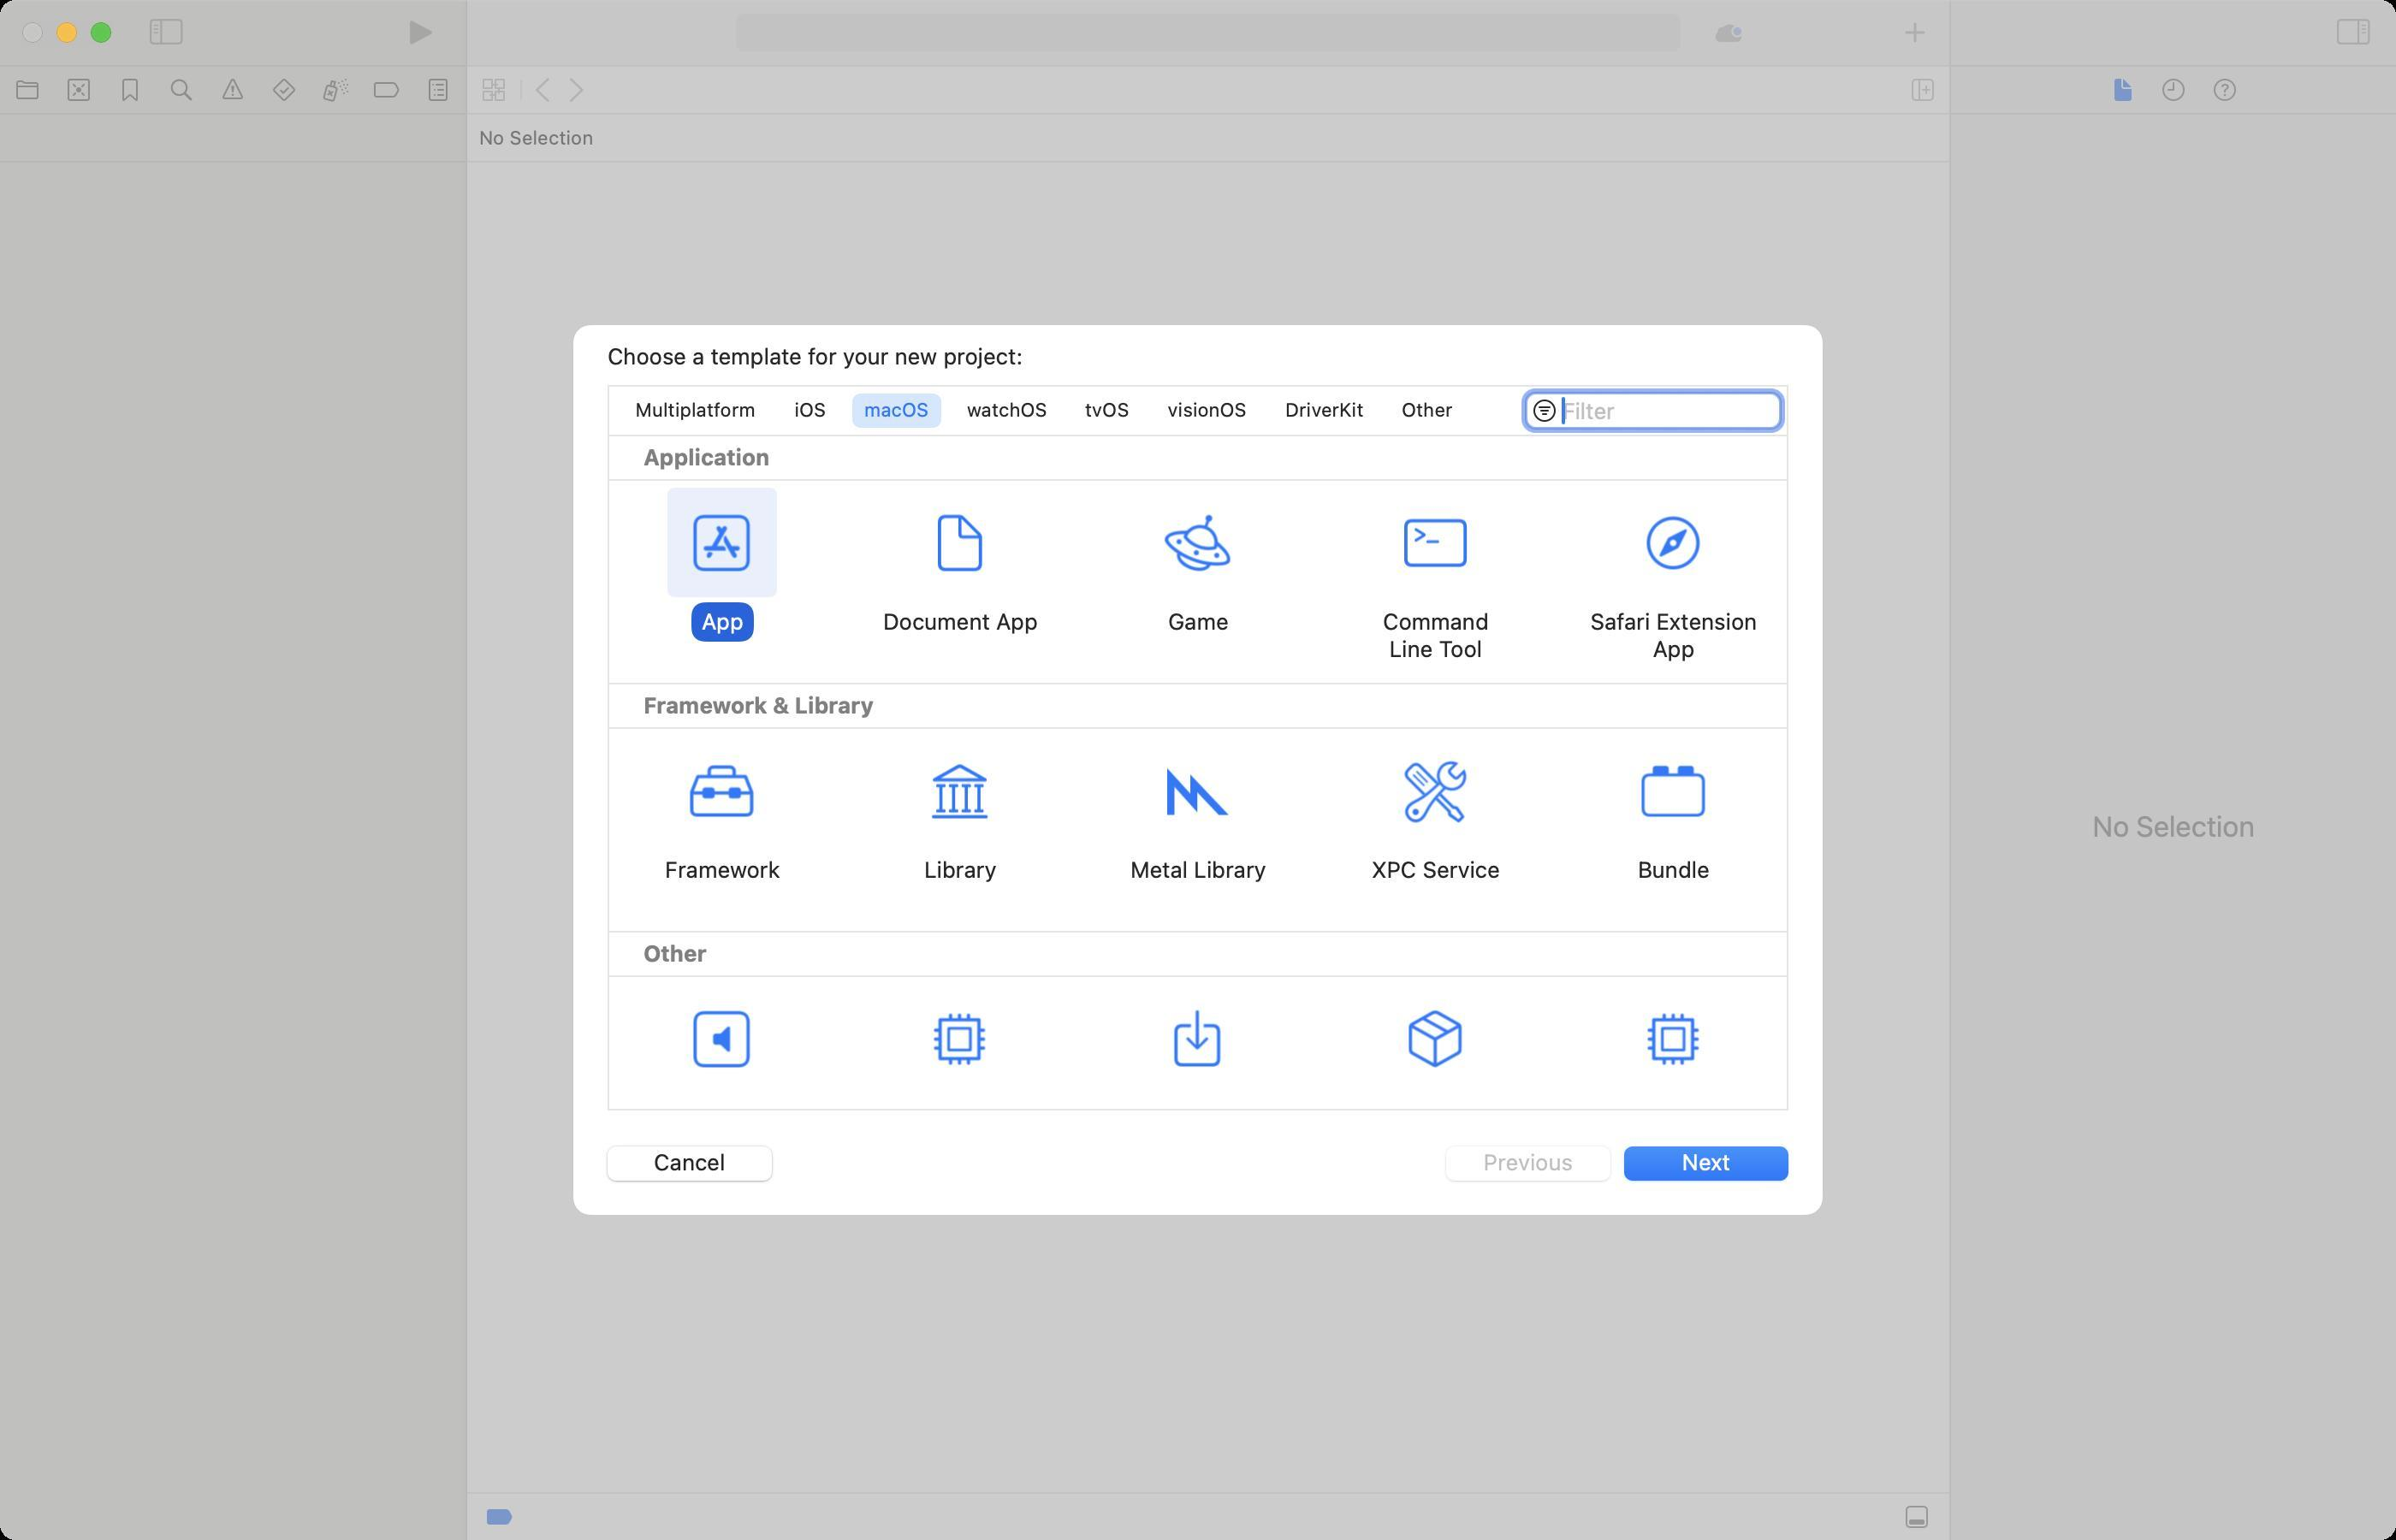
Accessibility tree:
{"name": "", "role": "AXWindow", "description": null, "role_description": "standard window", "value": null, "position": "164.00;127.00", "size": "1400;900", "children": [{"name": null, "role": "AXSplitGroup", "description": null, "role_description": "split group", "value": null, "position": "0.00;0.00", "size": "1400;900", "children": [{"name": null, "role": "AXGroup", "description": "navigator", "role_description": "group", "value": null, "position": "0.00;0.00", "size": "272;900", "children": [{"name": "", "role": "AXRadioButton", "description": "Project", "role_description": "radio button", "value": 0, "position": "1.00;39.00", "size": "30;27", "children": []}, {"name": "", "role": "AXRadioButton", "description": "Source Control", "role_description": "radio button", "value": 0, "position": "31.00;39.00", "size": "30;27", "children": []}, {"name": "", "role": "AXRadioButton", "description": "Bookmarks", "role_description": "radio button", "value": 0, "position": "61.00;39.00", "size": "30;27", "children": []}, {"name": "", "role": "AXRadioButton", "description": "Find", "role_description": "radio button", "value": 0, "position": "91.00;39.00", "size": "30;27", "children": []}, {"name": "", "role": "AXRadioButton", "description": "Issues", "role_description": "radio button", "value": 0, "position": "121.00;39.00", "size": "30;27", "children": []}, {"name": "", "role": "AXRadioButton", "description": "Tests", "role_description": "radio button", "value": 0, "position": "151.00;39.00", "size": "30;27", "children": []}, {"name": "", "role": "AXRadioButton", "description": "Debug", "role_description": "radio button", "value": 0, "position": "181.00;39.00", "size": "30;27", "children": []}, {"name": "", "role": "AXRadioButton", "description": "Breakpoints", "role_description": "radio button", "value": 0, "position": "211.00;39.00", "size": "30;27", "children": []}, {"name": "", "role": "AXRadioButton", "description": "Reports", "role_description": "radio button", "value": 0, "position": "241.00;39.00", "size": "30;27", "children": []}]}, {"name": null, "role": "AXSplitter", "description": null, "role_description": "splitter", "value": 272.0, "position": "272.00;38.00", "size": "1;862", "children": []}, {"name": null, "role": "AXGroup", "description": "editor area", "role_description": "group", "value": null, "position": "273.00;0.00", "size": "866;900", "children": [{"name": null, "role": "AXSplitGroup", "description": null, "role_description": "split group", "value": null, "position": "273.00;0.00", "size": "866;900", "children": [{"name": null, "role": "AXSplitGroup", "description": null, "role_description": "split group", "value": null, "position": "273.00;0.00", "size": "866;900", "children": [{"name": null, "role": "AXGroup", "description": null, "role_description": "group", "value": null, "position": "273.00;0.00", "size": "866;900", "children": [{"name": null, "role": "AXGroup", "description": null, "role_description": "group", "value": null, "position": "273.00;0.00", "size": "866;900", "children": [{"name": null, "role": "AXSplitGroup", "description": null, "role_description": "split group", "value": null, "position": "273.00;0.00", "size": "866;900", "children": [{"name": null, "role": "AXStaticText", "description": null, "role_description": "text", "value": "No Editor", "position": "667.00;473.50", "size": "78;20", "children": []}]}, {"name": null, "role": "AXGroup", "description": "Jump Bar", "role_description": "group", "value": null, "position": "273.00;67.00", "size": "866;28", "children": [{"name": null, "role": "AXPopUpButton", "description": null, "role_description": "pop up button", "value": "No Selection", "position": "273.00;67.00", "size": "88;27", "children": []}]}]}, {"name": null, "role": "AXGroup", "description": "Tab Bar", "role_description": "group", "value": null, "position": "273.00;39.00", "size": "866;28", "children": [{"name": "", "role": "AXButton", "description": "Related Items", "role_description": "button", "value": null, "position": "277.00;39.00", "size": "23;27", "children": []}, {"name": "", "role": "AXButton", "description": "Go Back", "role_description": "button", "value": null, "position": "309.00;39.00", "size": "18;27", "children": []}, {"name": "", "role": "AXButton", "description": "Go Forward", "role_description": "button", "value": null, "position": "327.00;39.00", "size": "18;27", "children": []}, {"name": "", "role": "AXButton", "description": "Add Editor on Right", "role_description": "button", "value": null, "position": "1112.00;39.00", "size": "23;27", "children": []}]}]}]}, {"name": null, "role": "AXGroup", "description": "debug bar", "role_description": "group", "value": null, "position": "273.00;873.00", "size": "866;27", "children": [{"name": "", "role": "AXCheckBox", "description": "Breakpoints", "role_description": "toggle button", "value": 1, "position": "277.00;873.00", "size": "30;27", "children": []}, {"name": "", "role": "AXButton", "description": "show debug area", "role_description": "button", "value": null, "position": "1105.00;873.00", "size": "30;27", "children": []}]}]}]}, {"name": null, "role": "AXSplitter", "description": null, "role_description": "splitter", "value": 866.0, "position": "1139.00;38.00", "size": "1;862", "children": []}, {"name": null, "role": "AXGroup", "description": "inspector", "role_description": "group", "value": null, "position": "1140.00;0.00", "size": "260;900", "children": [{"name": null, "role": "AXStaticText", "description": null, "role_description": "text", "value": "No Selection", "position": "1218.50;473.00", "size": "103;20", "children": []}, {"name": "", "role": "AXRadioButton", "description": "File Inspector", "role_description": "radio button", "value": 1, "position": "1225.00;39.00", "size": "30;27", "children": []}, {"name": "", "role": "AXRadioButton", "description": "History Inspector", "role_description": "radio button", "value": 0, "position": "1255.00;39.00", "size": "30;27", "children": []}, {"name": "", "role": "AXRadioButton", "description": "Quick Help Inspector", "role_description": "radio button", "value": 0, "position": "1285.00;39.00", "size": "30;27", "children": []}]}]}, {"name": null, "role": "AXToolbar", "description": null, "role_description": "toolbar", "value": null, "position": "0.00;0.00", "size": "1400;38", "children": [{"name": null, "role": "AXButton", "description": "Hide Navigator", "role_description": "button", "value": null, "position": "76.00;0.00", "size": "42;38", "children": []}, {"name": null, "role": "AXGroup", "description": null, "role_description": "group", "value": null, "position": "176.00;0.00", "size": "92;38", "children": [{"name": "Run", "role": "AXButton", "description": null, "role_description": "button", "value": null, "position": "225.00;7.00", "size": "40;25", "children": []}]}, {"name": null, "role": "AXGroup", "description": null, "role_description": "group", "value": null, "position": "426.00;0.00", "size": "560;38", "children": [{"name": null, "role": "AXGroup", "description": "Activity View", "role_description": "group", "value": null, "position": "430.00;8.00", "size": "552;22", "children": [{"name": null, "role": "AXStaticText", "description": null, "role_description": "text", "value": " ", "position": "970.00;12.00", "size": "8;14", "children": []}]}]}, {"name": null, "role": "AXButton", "description": "Notices", "role_description": "button", "value": null, "position": "995.00;0.00", "size": "30;38", "children": []}, {"name": null, "role": "AXButton", "description": "Library", "role_description": "button", "value": null, "position": "1103.00;0.00", "size": "32;38", "children": []}, {"name": null, "role": "AXButton", "description": "Hide Inspector", "role_description": "button", "value": null, "position": "1354.00;0.00", "size": "42;38", "children": []}]}, {"name": null, "role": "AXButton", "description": null, "role_description": "close button", "value": null, "position": "12.00;11.00", "size": "14;16", "children": []}, {"name": null, "role": "AXButton", "description": null, "role_description": "zoom button", "value": null, "position": "52.00;11.00", "size": "14;16", "children": [{"name": null, "role": "AXGroup", "description": null, "role_description": "group", "value": null, "position": "52.00;11.00", "size": "14;16", "children": [{"name": null, "role": "AXGroup", "description": null, "role_description": "group", "value": null, "position": "52.00;11.00", "size": "14;16", "children": []}]}]}, {"name": null, "role": "AXButton", "description": null, "role_description": "minimize button", "value": null, "position": "32.00;11.00", "size": "14;16", "children": []}, {"name": null, "role": "AXSheet", "description": null, "role_description": "sheet", "value": null, "position": "335.00;190.00", "size": "730;520", "children": [{"name": null, "role": "AXStaticText", "description": null, "role_description": "text", "value": "Choose a template for your new project:", "position": "353.00;200.00", "size": "694;17", "children": []}, {"name": "Cancel", "role": "AXButton", "description": null, "role_description": "button", "value": null, "position": "348.00;665.00", "size": "110;32", "children": []}, {"name": "Previous", "role": "AXButton", "description": null, "role_description": "button", "value": null, "position": "838.00;665.00", "size": "110;32", "children": []}, {"name": "Next", "role": "AXButton", "description": null, "role_description": "button", "value": null, "position": "942.00;665.00", "size": "110;32", "children": []}, {"name": null, "role": "AXGroup", "description": null, "role_description": "group", "value": null, "position": "356.00;226.00", "size": "688;422", "children": [{"name": null, "role": "AXScrollArea", "description": null, "role_description": "scroll area", "value": null, "position": "356.00;255.00", "size": "688;393", "children": [{"name": null, "role": "AXList", "description": "template chooser", "role_description": "collection", "value": null, "position": "356.00;254.00", "size": "688;545", "children": [{"name": null, "role": "AXList", "description": "Application", "role_description": "section", "value": null, "position": "356.00;254.00", "size": "688;141", "children": [{"name": null, "role": "AXStaticText", "description": "Application", "role_description": "text", "value": null, "position": "356.00;254.00", "size": "688;27", "children": []}, {"name": null, "role": "AXGroup", "description": "App", "role_description": "group", "value": null, "position": "360.00;285.00", "size": "124;110", "children": [{"name": null, "role": "AXImage", "description": "", "role_description": "image", "value": null, "position": "401.25;297.75", "size": "42;38", "children": []}]}, {"name": null, "role": "AXGroup", "description": "Document App", "role_description": "group", "value": null, "position": "499.00;285.00", "size": "124;110", "children": [{"name": null, "role": "AXImage", "description": "", "role_description": "image", "value": null, "position": "544.00;296.75", "size": "34;40", "children": []}]}, {"name": null, "role": "AXGroup", "description": "Game", "role_description": "group", "value": null, "position": "638.00;285.00", "size": "124;110", "children": [{"name": null, "role": "AXImage", "description": "", "role_description": "image", "value": null, "position": "677.75;297.75", "size": "45;38", "children": []}]}, {"name": null, "role": "AXGroup", "description": "Command Line Tool", "role_description": "group", "value": null, "position": "777.00;285.00", "size": "124;110", "children": [{"name": null, "role": "AXImage", "description": "", "role_description": "image", "value": null, "position": "816.50;299.25", "size": "45;35", "children": []}]}, {"name": null, "role": "AXGroup", "description": "Safari Extension App", "role_description": "group", "value": null, "position": "916.00;285.00", "size": "124;110", "children": [{"name": null, "role": "AXImage", "description": "", "role_description": "image", "value": null, "position": "959.25;297.75", "size": "38;38", "children": []}]}]}, {"name": null, "role": "AXList", "description": "Framework & Library", "role_description": "section", "value": null, "position": "356.00;399.00", "size": "688;141", "children": [{"name": null, "role": "AXStaticText", "description": "Framework & Library", "role_description": "text", "value": null, "position": "356.00;399.00", "size": "688;27", "children": []}, {"name": null, "role": "AXGroup", "description": "Framework", "role_description": "group", "value": null, "position": "360.00;430.00", "size": "124;110", "children": [{"name": null, "role": "AXImage", "description": "", "role_description": "image", "value": null, "position": "399.25;444.25", "size": "46;35", "children": []}]}, {"name": null, "role": "AXGroup", "description": "Library", "role_description": "group", "value": null, "position": "499.00;430.00", "size": "124;110", "children": [{"name": null, "role": "AXImage", "description": "", "role_description": "image", "value": null, "position": "540.50;443.25", "size": "41;38", "children": []}]}, {"name": null, "role": "AXGroup", "description": "Metal Library", "role_description": "group", "value": null, "position": "638.00;430.00", "size": "124;110", "children": [{"name": null, "role": "AXImage", "description": "", "role_description": "image", "value": null, "position": "678.00;445.25", "size": "44;34", "children": []}]}, {"name": null, "role": "AXGroup", "description": "XPC Service", "role_description": "group", "value": null, "position": "777.00;430.00", "size": "124;110", "children": [{"name": null, "role": "AXImage", "description": "", "role_description": "image", "value": null, "position": "816.75;440.25", "size": "45;44", "children": []}]}, {"name": null, "role": "AXGroup", "description": "Bundle", "role_description": "group", "value": null, "position": "916.00;430.00", "size": "124;110", "children": [{"name": null, "role": "AXImage", "description": "", "role_description": "image", "value": null, "position": "955.25;444.25", "size": "46;35", "children": []}]}]}, {"name": null, "role": "AXList", "description": "Other", "role_description": "section", "value": null, "position": "356.00;544.00", "size": "688;251", "children": [{"name": null, "role": "AXStaticText", "description": "Other", "role_description": "text", "value": null, "position": "356.00;544.00", "size": "688;27", "children": []}, {"name": null, "role": "AXGroup", "description": "Audio Unit Extension App", "role_description": "group", "value": null, "position": "360.00;575.00", "size": "124;110", "children": [{"name": null, "role": "AXImage", "description": "", "role_description": "image", "value": null, "position": "401.25;587.75", "size": "42;38", "children": []}]}, {"name": null, "role": "AXGroup", "description": "Generic Kernel Extension", "role_description": "group", "value": null, "position": "499.00;575.00", "size": "124;110", "children": [{"name": null, "role": "AXImage", "description": "", "role_description": "image", "value": null, "position": "541.75;588.25", "size": "39;37", "children": []}]}, {"name": null, "role": "AXGroup", "description": "Installer Plug-in", "role_description": "group", "value": null, "position": "638.00;575.00", "size": "124;110", "children": [{"name": null, "role": "AXImage", "description": "", "role_description": "image", "value": null, "position": "682.25;583.25", "size": "36;43", "children": []}]}, {"name": null, "role": "AXGroup", "description": "Instruments Package", "role_description": "group", "value": null, "position": "777.00;575.00", "size": "124;110", "children": [{"name": null, "role": "AXImage", "description": "", "role_description": "image", "value": null, "position": "819.25;586.75", "size": "40;40", "children": []}]}, {"name": null, "role": "AXGroup", "description": "IOKit Driver", "role_description": "group", "value": null, "position": "916.00;575.00", "size": "124;110", "children": [{"name": null, "role": "AXImage", "description": "", "role_description": "image", "value": null, "position": "958.75;588.25", "size": "39;37", "children": []}]}, {"name": null, "role": "AXGroup", "description": "Preference Pane", "role_description": "group", "value": null, "position": "360.00;685.00", "size": "124;110", "children": []}, {"name": null, "role": "AXGroup", "description": "Screen Saver", "role_description": "group", "value": null, "position": "499.00;685.00", "size": "124;110", "children": []}]}]}, {"name": null, "role": "AXScrollBar", "description": null, "role_description": "scroll bar", "value": 0.0, "position": "1028.00;255.00", "size": "16;393", "children": [{"name": null, "role": "AXValueIndicator", "description": null, "role_description": "value indicator", "value": 0.0, "position": "1032.00;256.00", "size": "12;282", "children": []}, {"name": null, "role": "AXButton", "description": null, "role_description": "increment arrow button", "value": null, "position": "1028.00;255.00", "size": "0;0", "children": []}, {"name": null, "role": "AXButton", "description": null, "role_description": "decrement arrow button", "value": null, "position": "1028.00;255.00", "size": "0;0", "children": []}, {"name": null, "role": "AXButton", "description": null, "role_description": "increment page button", "value": null, "position": "1032.00;538.50", "size": "12;110", "children": []}, {"name": null, "role": "AXButton", "description": null, "role_description": "decrement page button", "value": null, "position": "1032.00;255.00", "size": "12;1", "children": []}]}]}, {"name": null, "role": "AXTextField", "description": "template filter field", "role_description": "search text field", "value": "", "position": "891.00;229.00", "size": "150;22", "children": [{"name": "toggle_filter", "role": "AXButton", "description": "search", "role_description": "button", "value": null, "position": "891.00;229.00", "size": "15;22", "children": []}]}, {"name": null, "role": "AXRadioGroup", "description": "Platform", "role_description": "radio group", "value": null, "position": "364.00;229.00", "size": "492;22", "children": [{"name": "Multiplatform", "role": "AXRadioButton", "description": null, "role_description": "radio button", "value": 0, "position": "364.00;230.00", "size": "85;20", "children": []}, {"name": "iOS", "role": "AXRadioButton", "description": null, "role_description": "radio button", "value": 0, "position": "457.00;230.00", "size": "33;20", "children": []}, {"name": "macOS", "role": "AXRadioButton", "description": null, "role_description": "radio button", "value": 1, "position": "498.00;230.00", "size": "52;20", "children": []}, {"name": "watchOS", "role": "AXRadioButton", "description": null, "role_description": "radio button", "value": 0, "position": "558.00;230.00", "size": "61;20", "children": []}, {"name": "tvOS", "role": "AXRadioButton", "description": null, "role_description": "radio button", "value": 0, "position": "627.00;230.00", "size": "40;20", "children": []}, {"name": "visionOS", "role": "AXRadioButton", "description": null, "role_description": "radio button", "value": 0, "position": "675.00;230.00", "size": "61;20", "children": []}, {"name": "DriverKit", "role": "AXRadioButton", "description": null, "role_description": "radio button", "value": 0, "position": "744.00;230.00", "size": "60;20", "children": []}, {"name": "Other", "role": "AXRadioButton", "description": null, "role_description": "radio button", "value": 0, "position": "812.00;230.00", "size": "44;20", "children": []}]}]}]}]}